Question: I've this image:

Its background (and only) color is "#687a40" but want to change it for the color "#9ea09a" (a light grey).
I've tried with this command...:
'''
gm convert photo.png -fuzz 0% -fill "#9ea09a" -opaque "#678a40" photoGREY.png
'''
...but I've not seen any effect on the image. I'm sure I'm doing something wrong but GM's documentation is not very friendly.
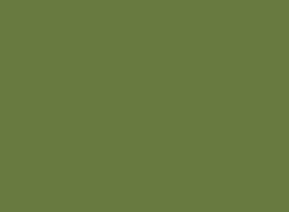
Answer: Your image has an alpha channel, so you need:
'''
gm convert input.png -fill "#9ea09a" -opaque "#687a40ff" result.png
'''